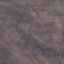
Label: HerbaceousVegetation